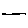
Label: line